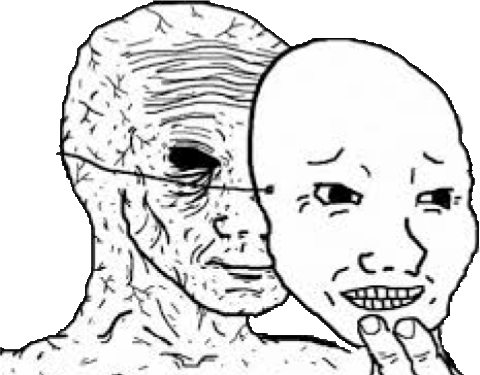
Label: 5_Tired_Wojak